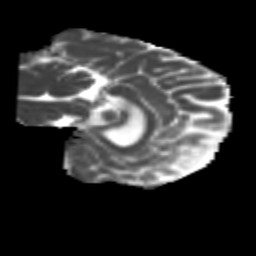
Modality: MD
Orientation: sagittal
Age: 40
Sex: female
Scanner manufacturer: siemens
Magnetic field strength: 3 T
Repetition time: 1.8 s
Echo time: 0.07 s